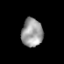
Tissue: prostate
Cell type: Myeloid cells
Senescence score: 0.3303
Nuclear area (px): 588
Mean DAPI intensity: 156.286